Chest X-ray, PA view. Patient: 33 years old, sex F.
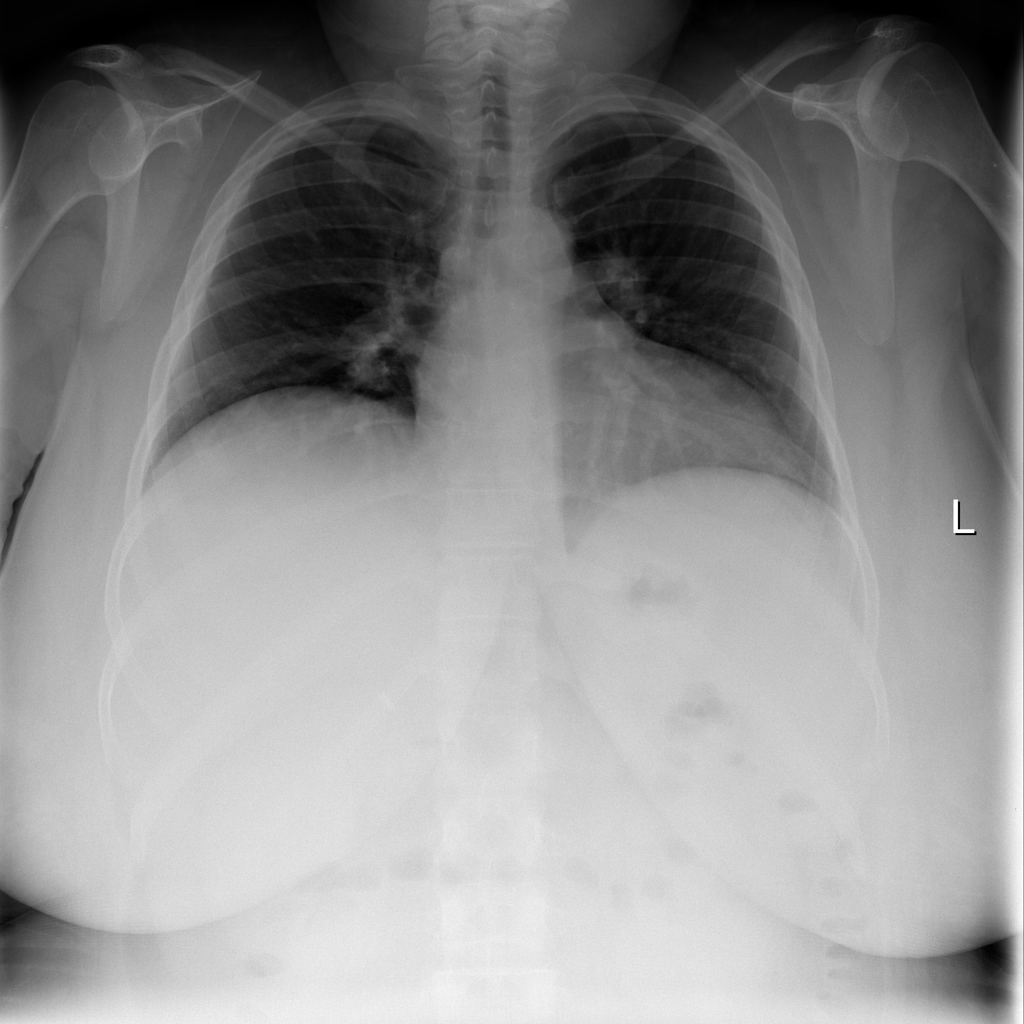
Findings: No Finding